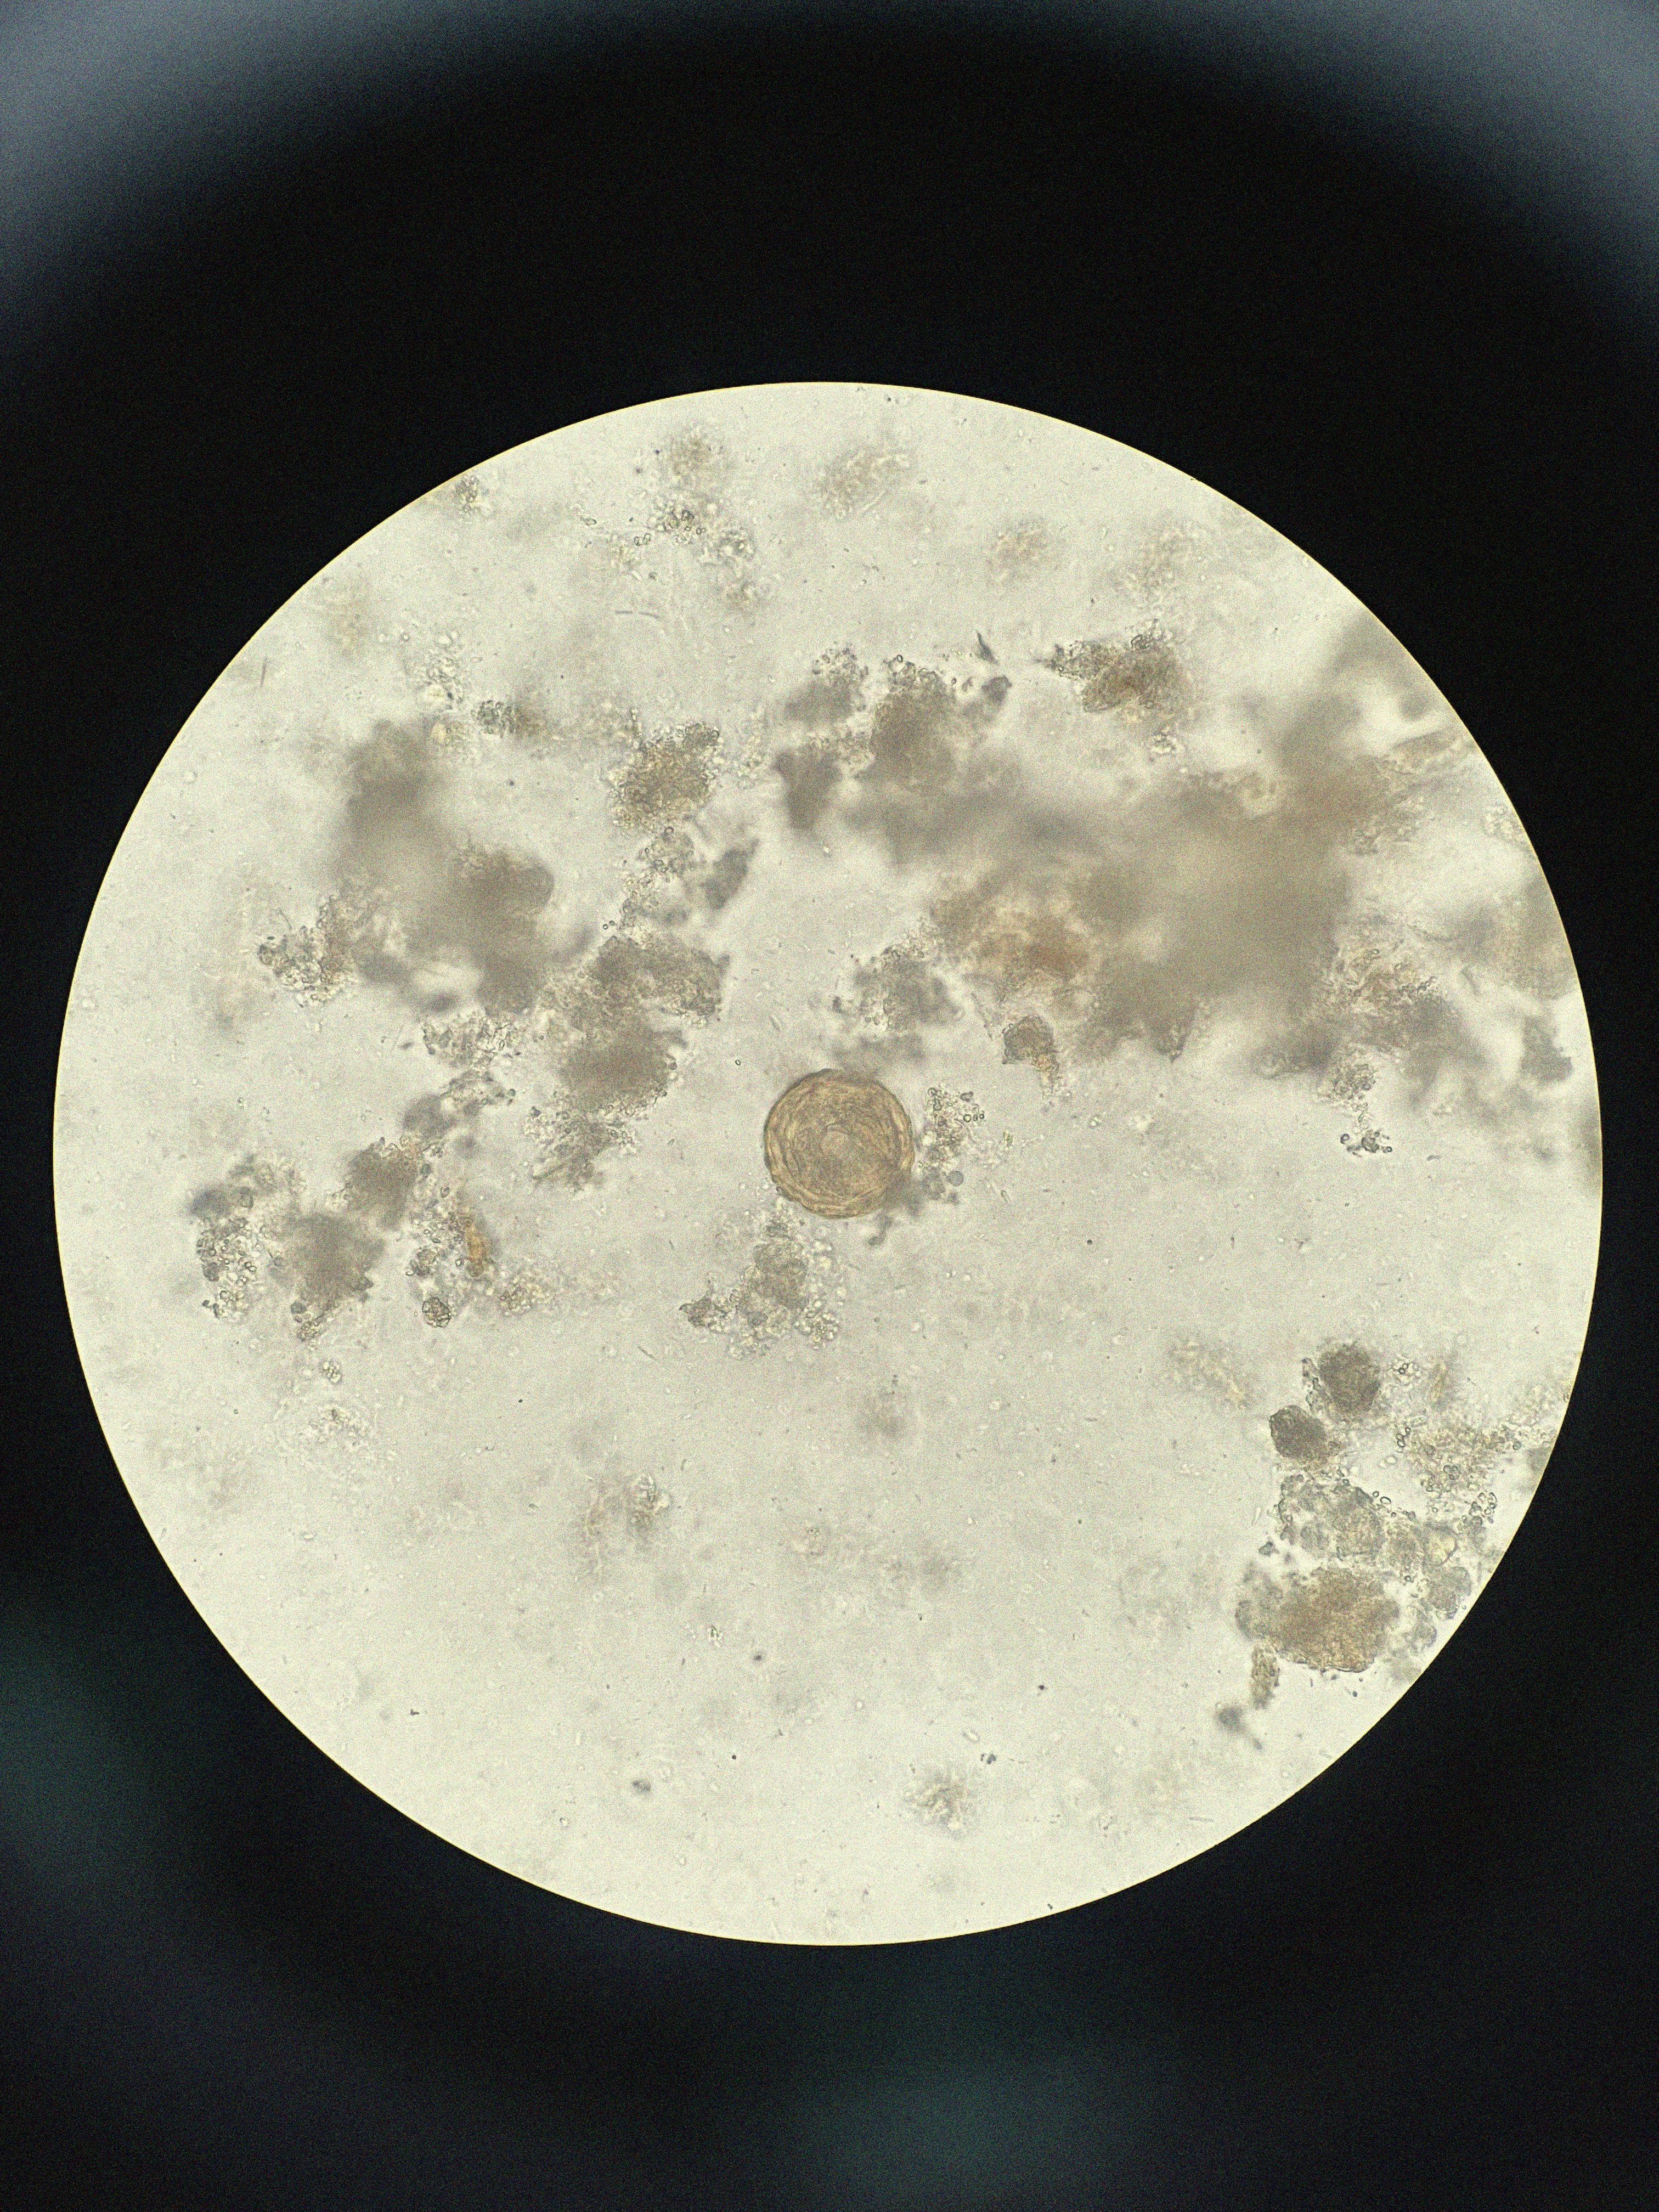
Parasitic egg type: Ascaris lumbricoides